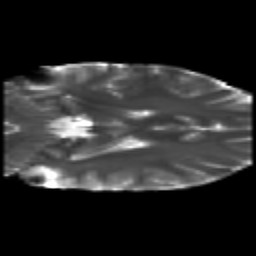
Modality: T2w
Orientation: coronal
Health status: healthy
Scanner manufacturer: siemens
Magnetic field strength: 3 T
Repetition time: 10 s
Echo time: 0.092 s